Question: I'm using the 'Between' command in SQL Server.
I need to find :
'''
select * from MyTable where myDate
between getdate() and [1ms before tomorrow = 2012-02-26 :23:59:59:999]
'''
However - this is what I've tried but for some reason it refuse to give me the desire value !
and give me : '2012-02-26 23:59:59.997' + unpredictable results!
Why is that ? What am I missing ?
I want to get '2012-02-26 :23:59:59:999' !

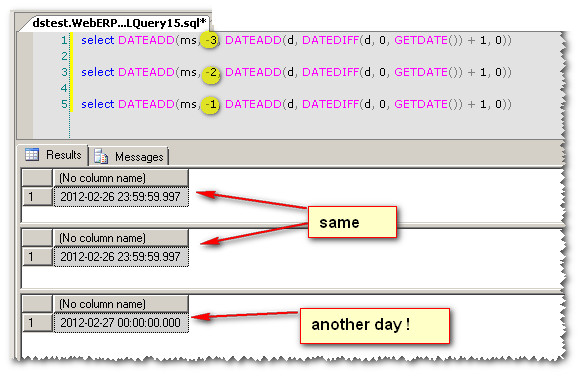
Answer: The SQL Server 'DATETIME' has an accuracy of 3.33ms - you'll get the '.997' as the closest value to a full hour. That's just the way it is, and you cannot change it in SQL Server 2005. Read all about it at <URL>.
In SQL Server 2008, you can use the 'DATETIME2' datatype which has an accuracy of 100ns - so there you have up to 7 exact digits after the "seconds" decimal point.
if you want to get .999 with a 'DATETIME2', you need to use:
'''
DECLARE @dt2 DATETIME2
-- you need to cast GETDATE() to DATETIME2 - otherwise it's a DATETIME !
SET @dt2 = CAST(GETDATE() AS DATETIME2)
DECLARE @dt2_Added DATETIME2
SET @dt2_Added = DATEADD(d, DATEDIFF(d, 0, @dt2) + 1, 0)
SELECT DATEADD(ms, -1, @dt2_added)
'''
Result:
'''
2012-02-26 23:59:59.<PHONE>
'''
things get stranger still.....
If I use 'SYSDATETIME()' instead of 'GETDATE()', it gives me a 'DATETIME2' right from the get to - but if I do the calculation in one step:
'''
DECLARE @dt2 DATETIME2
SET @dt2 = SYSDATETIME()
SELECT DATEADD(ms, -1, DATEADD(d, DATEDIFF(d, 0, @dt2) + 1, 0) )
'''
I get the result of :
'''
2012-02-27 00:00:00.000
'''
but if I do the same calculation in two steps:
'''
DECLARE @dt2 DATETIME2
SET @dt2 = SYSDATETIME()
DECLARE @dt2_Added DATETIME2
SET @dt2_Added = DATEADD(d, DATEDIFF(d, 0, @dt2) + 1, 0)
SELECT DATEADD(ms, -1, @dt2_added)
'''
I get the expected result:
'''
2012-02-26 23:59:59.<PHONE>
'''
This is indeed quite weird......